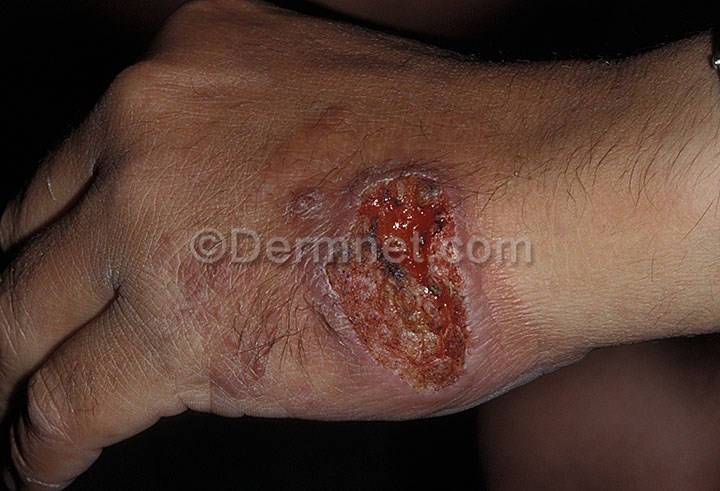
Disease: Scabies Lyme Disease and other Infestations and Bites